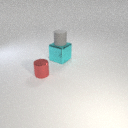
small gray rubber cylinder above large cyan metal cube